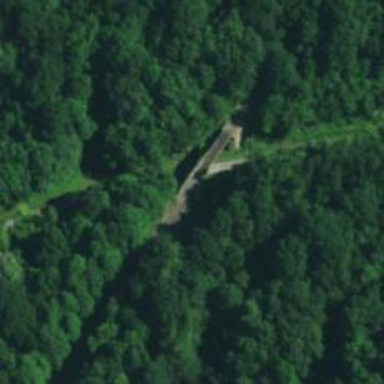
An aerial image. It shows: Preserved railway bridge with rail tracks.